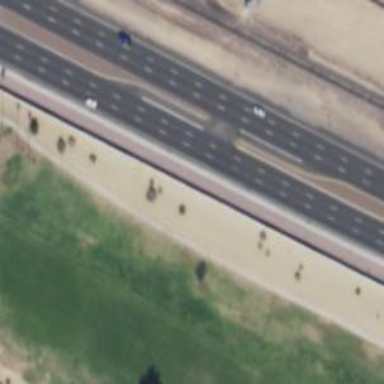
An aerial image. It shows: Asphalt trunk link road.